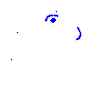
Particle: electron